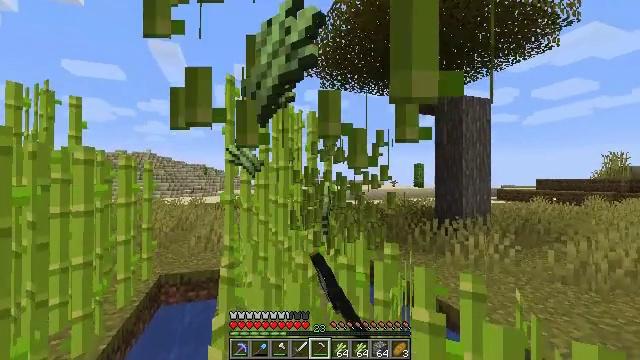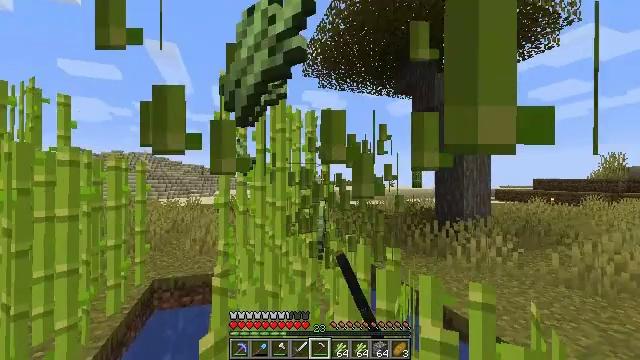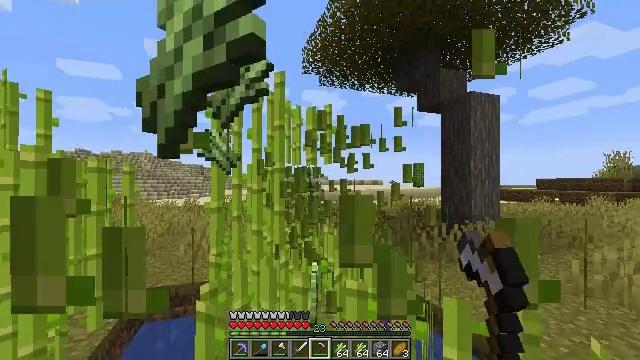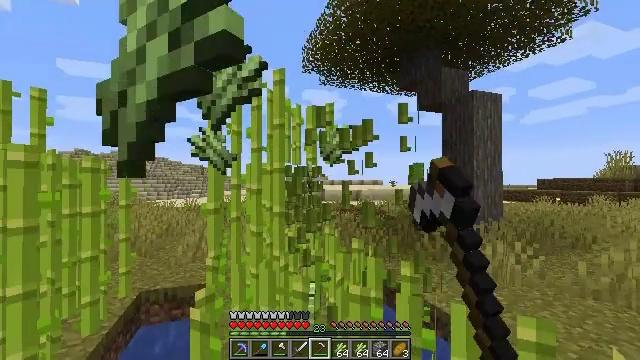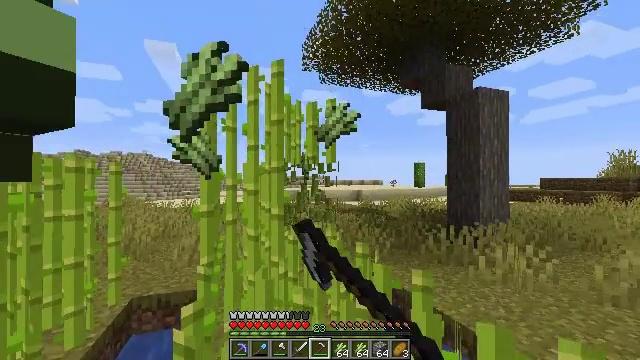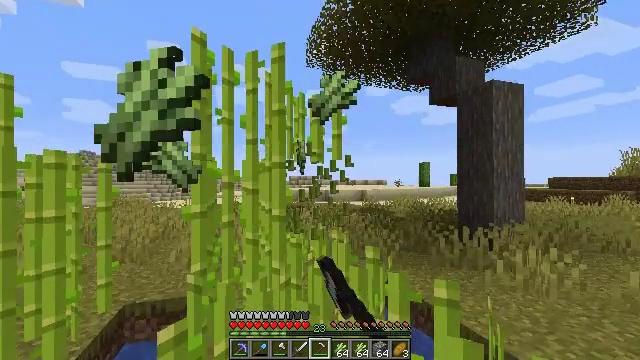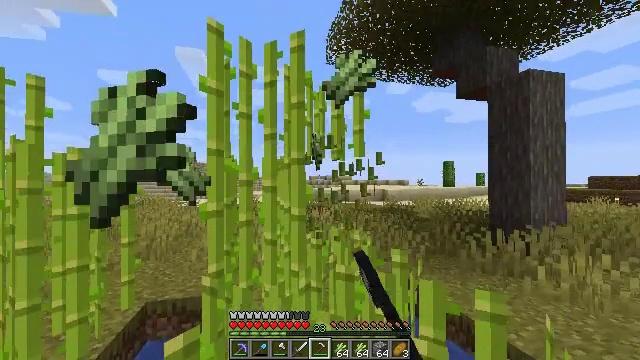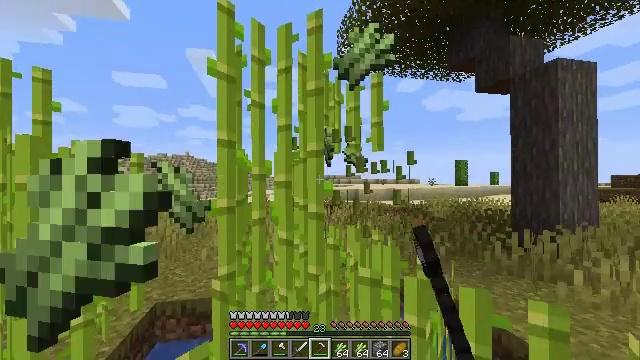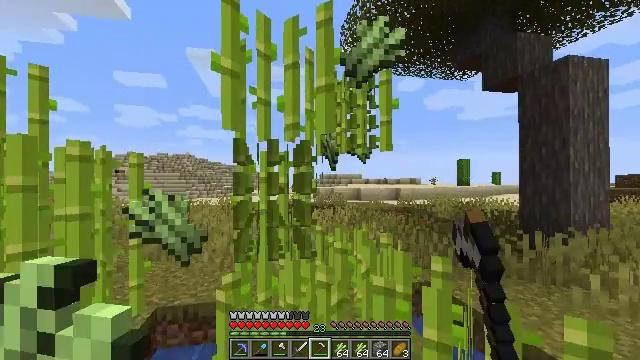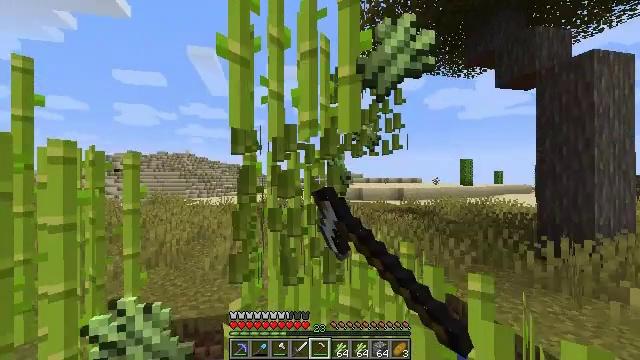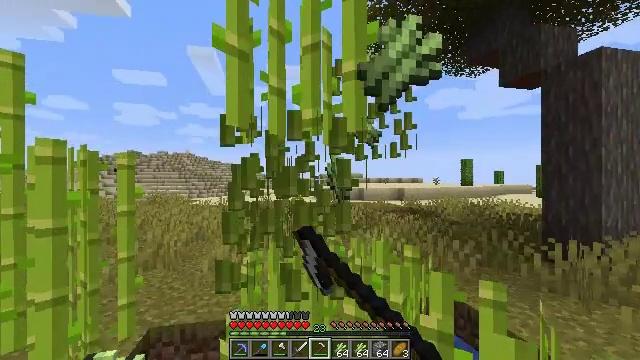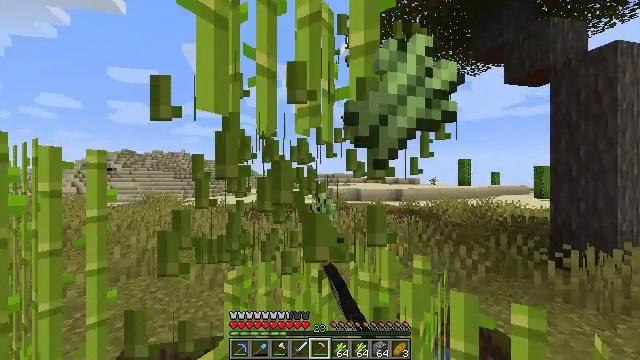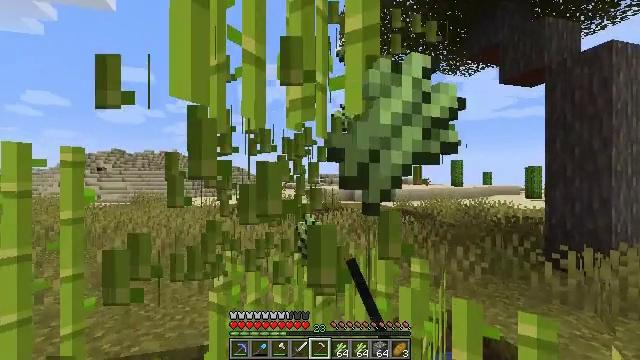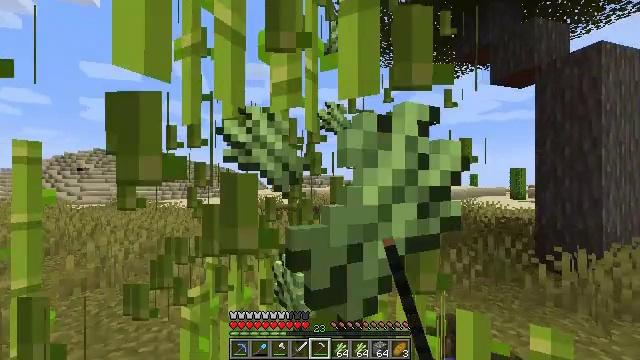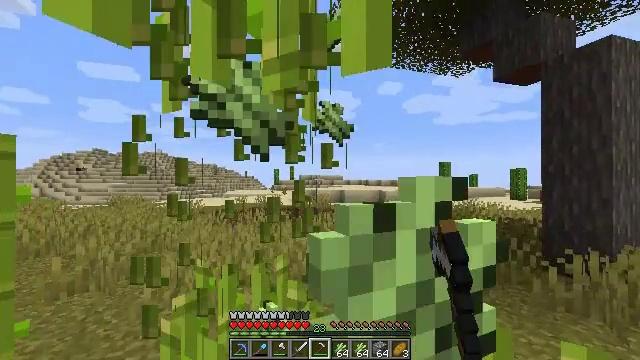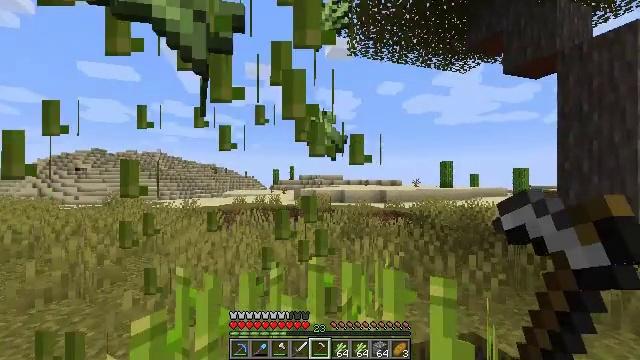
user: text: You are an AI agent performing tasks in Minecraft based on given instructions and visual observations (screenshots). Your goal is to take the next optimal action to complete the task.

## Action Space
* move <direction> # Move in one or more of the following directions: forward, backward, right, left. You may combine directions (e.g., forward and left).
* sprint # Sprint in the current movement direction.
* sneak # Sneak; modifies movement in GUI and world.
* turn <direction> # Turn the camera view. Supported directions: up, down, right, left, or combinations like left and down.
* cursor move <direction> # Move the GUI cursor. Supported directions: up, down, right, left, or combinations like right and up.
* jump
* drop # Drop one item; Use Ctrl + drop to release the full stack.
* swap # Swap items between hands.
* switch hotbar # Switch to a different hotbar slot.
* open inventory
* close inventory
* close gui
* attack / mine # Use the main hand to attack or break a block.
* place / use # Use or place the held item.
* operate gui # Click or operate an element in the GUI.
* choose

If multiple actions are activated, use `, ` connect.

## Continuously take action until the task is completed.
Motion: motion action
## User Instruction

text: Collect sugar cane near water sources.
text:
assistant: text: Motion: move forward, attack / mine
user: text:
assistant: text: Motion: move forward, attack / mine
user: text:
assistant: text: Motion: move forward, attack / mine
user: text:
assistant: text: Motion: move forward, attack / mine
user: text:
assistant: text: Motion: move forward, attack / mine
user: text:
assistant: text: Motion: move forward and move left, turn left, attack / mine
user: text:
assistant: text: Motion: move forward and move left, turn left, attack / mine
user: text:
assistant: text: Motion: move forward and move left, attack / mine
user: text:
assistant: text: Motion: move forward, attack / mine
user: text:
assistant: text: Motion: move forward, attack / mine
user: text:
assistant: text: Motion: move forward, attack / mine
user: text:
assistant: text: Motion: move forward, turn right, attack / mine
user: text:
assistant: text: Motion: move forward, turn right, attack / mine
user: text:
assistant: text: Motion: move forward, attack / mine
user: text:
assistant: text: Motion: move forward, attack / mine
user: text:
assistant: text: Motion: move forward, attack / mine
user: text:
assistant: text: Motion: move forward, attack / mine
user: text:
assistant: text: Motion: move forward, turn left
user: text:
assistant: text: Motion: move forward, turn left and down
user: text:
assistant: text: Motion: move forward, turn left and down
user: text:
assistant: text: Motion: move forward, turn left
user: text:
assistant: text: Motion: move forward, turn left and down
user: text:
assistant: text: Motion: move forward, turn left
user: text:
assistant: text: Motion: move forward, turn left
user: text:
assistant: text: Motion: move forward and move right, turn left and down
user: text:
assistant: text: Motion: move forward and move right, turn left and down
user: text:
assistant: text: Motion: move forward and move right, turn left and down
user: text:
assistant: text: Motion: move forward and move right, turn left and down
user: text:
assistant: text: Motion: move forward and move right, turn left and down
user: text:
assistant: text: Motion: move right, turn left and down